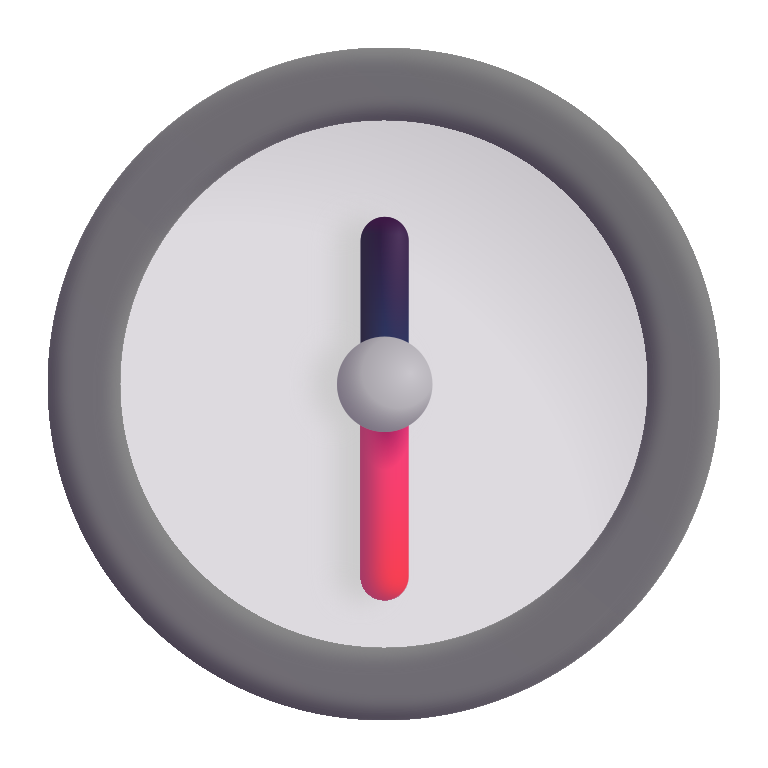
twelve thirty color